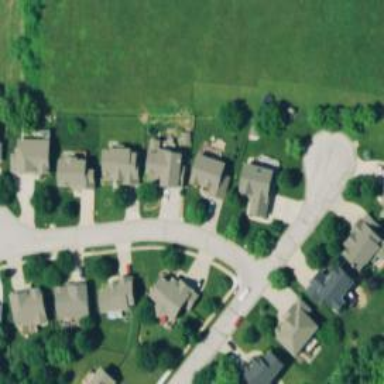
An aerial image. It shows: Residential road.